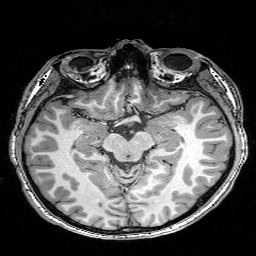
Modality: T1w
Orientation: coronal
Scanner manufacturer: siemens
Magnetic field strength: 3 T
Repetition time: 0.02 s
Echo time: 0.005 s